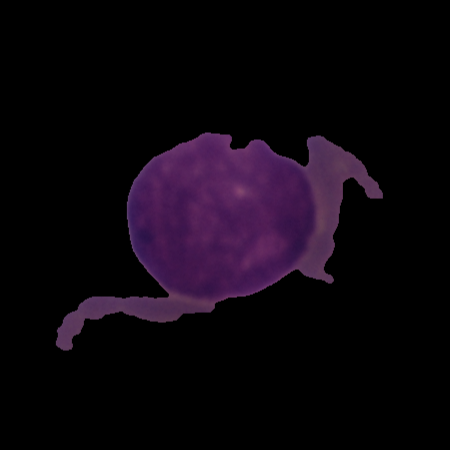
Label: cancer